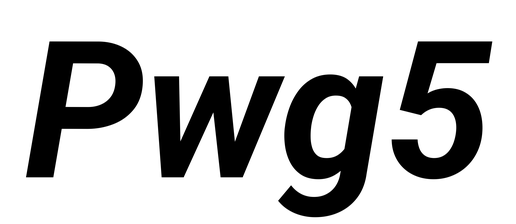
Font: Roboto-Italic_Bold_Italic